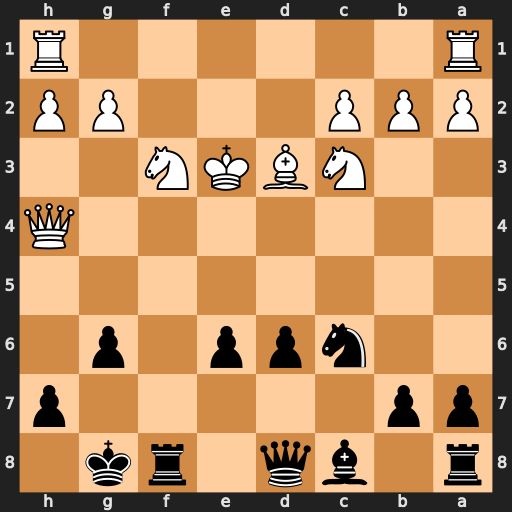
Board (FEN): r1bq1rk1/pp5p/2npp1p1/8/7Q/2NBKN2/PPP3PP/R6R
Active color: b
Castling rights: -
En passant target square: -
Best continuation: Rxf3+ gxf3 Qxh4